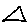
Label: triangle